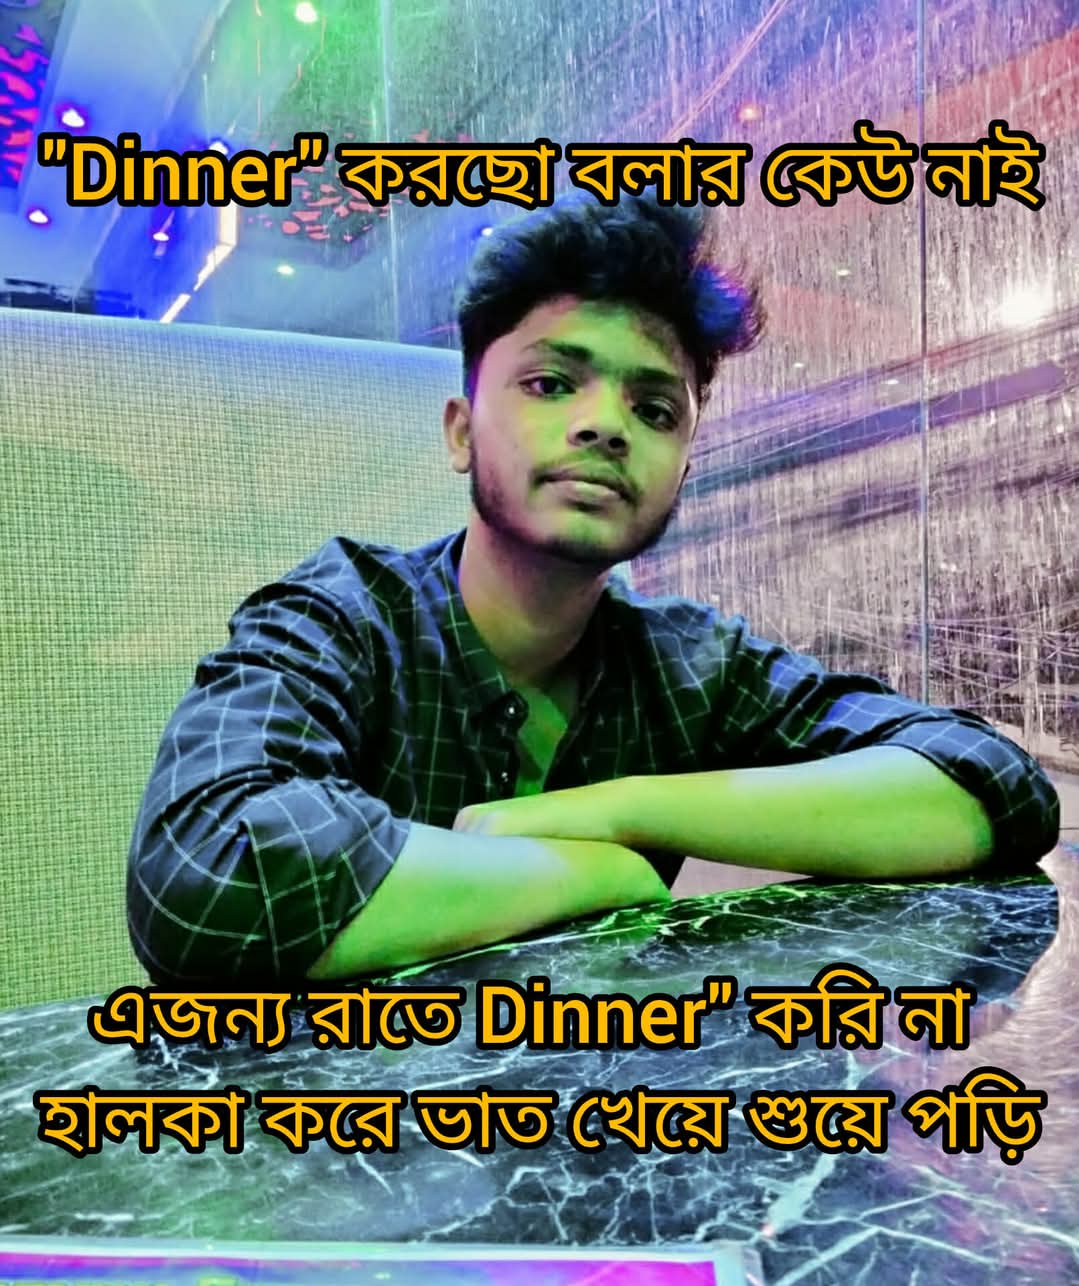
Text: "Dinner" করছো বলার কেউ নাই
এজন্য রাতে Dinner" করি না হালকা করে ভাত খেয়ে শুয়ে পড়ি
Label: Non Hate